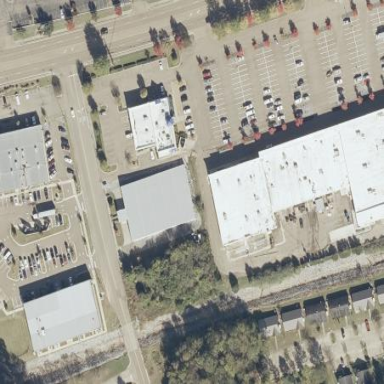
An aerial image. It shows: Retail area.